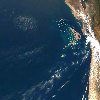
Label: water